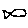
Label: fish